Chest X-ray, PA view. Patient: 46 years old, sex F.
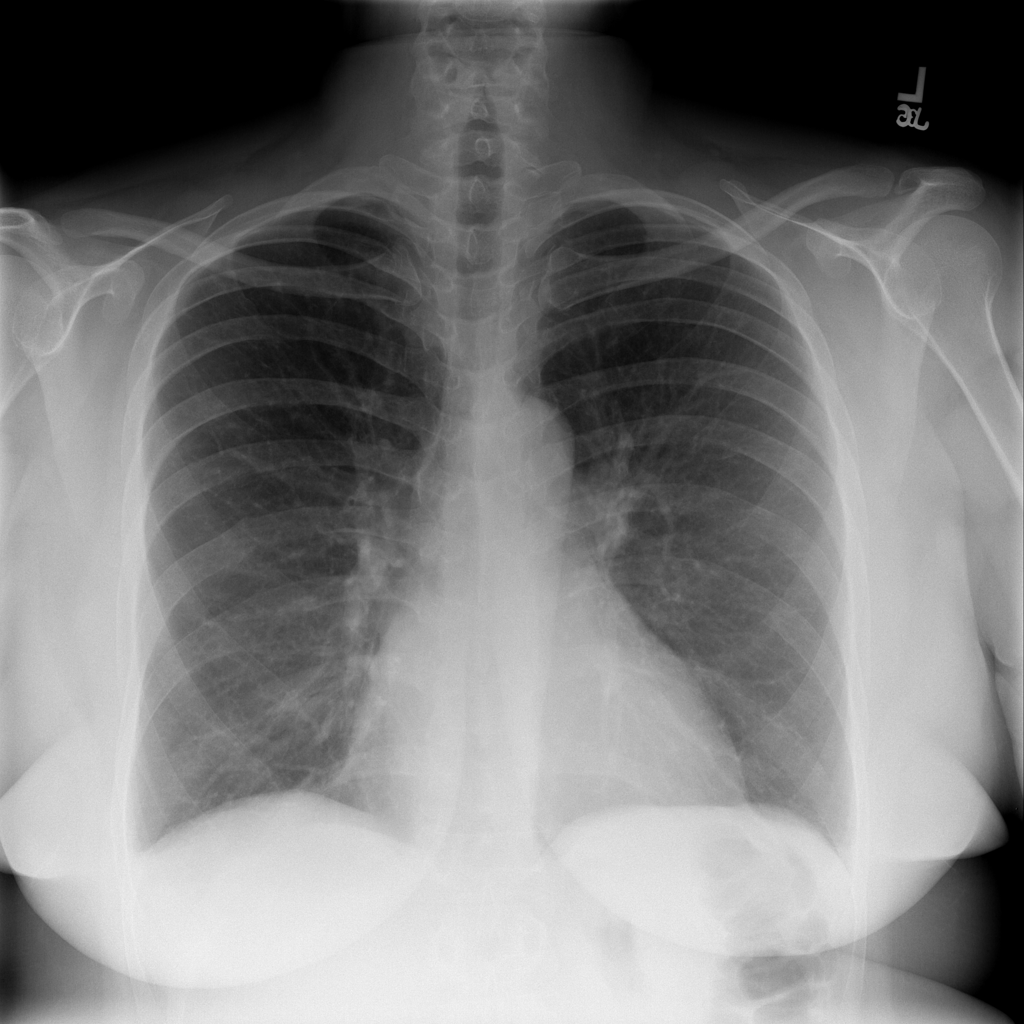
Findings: No Finding